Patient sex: M
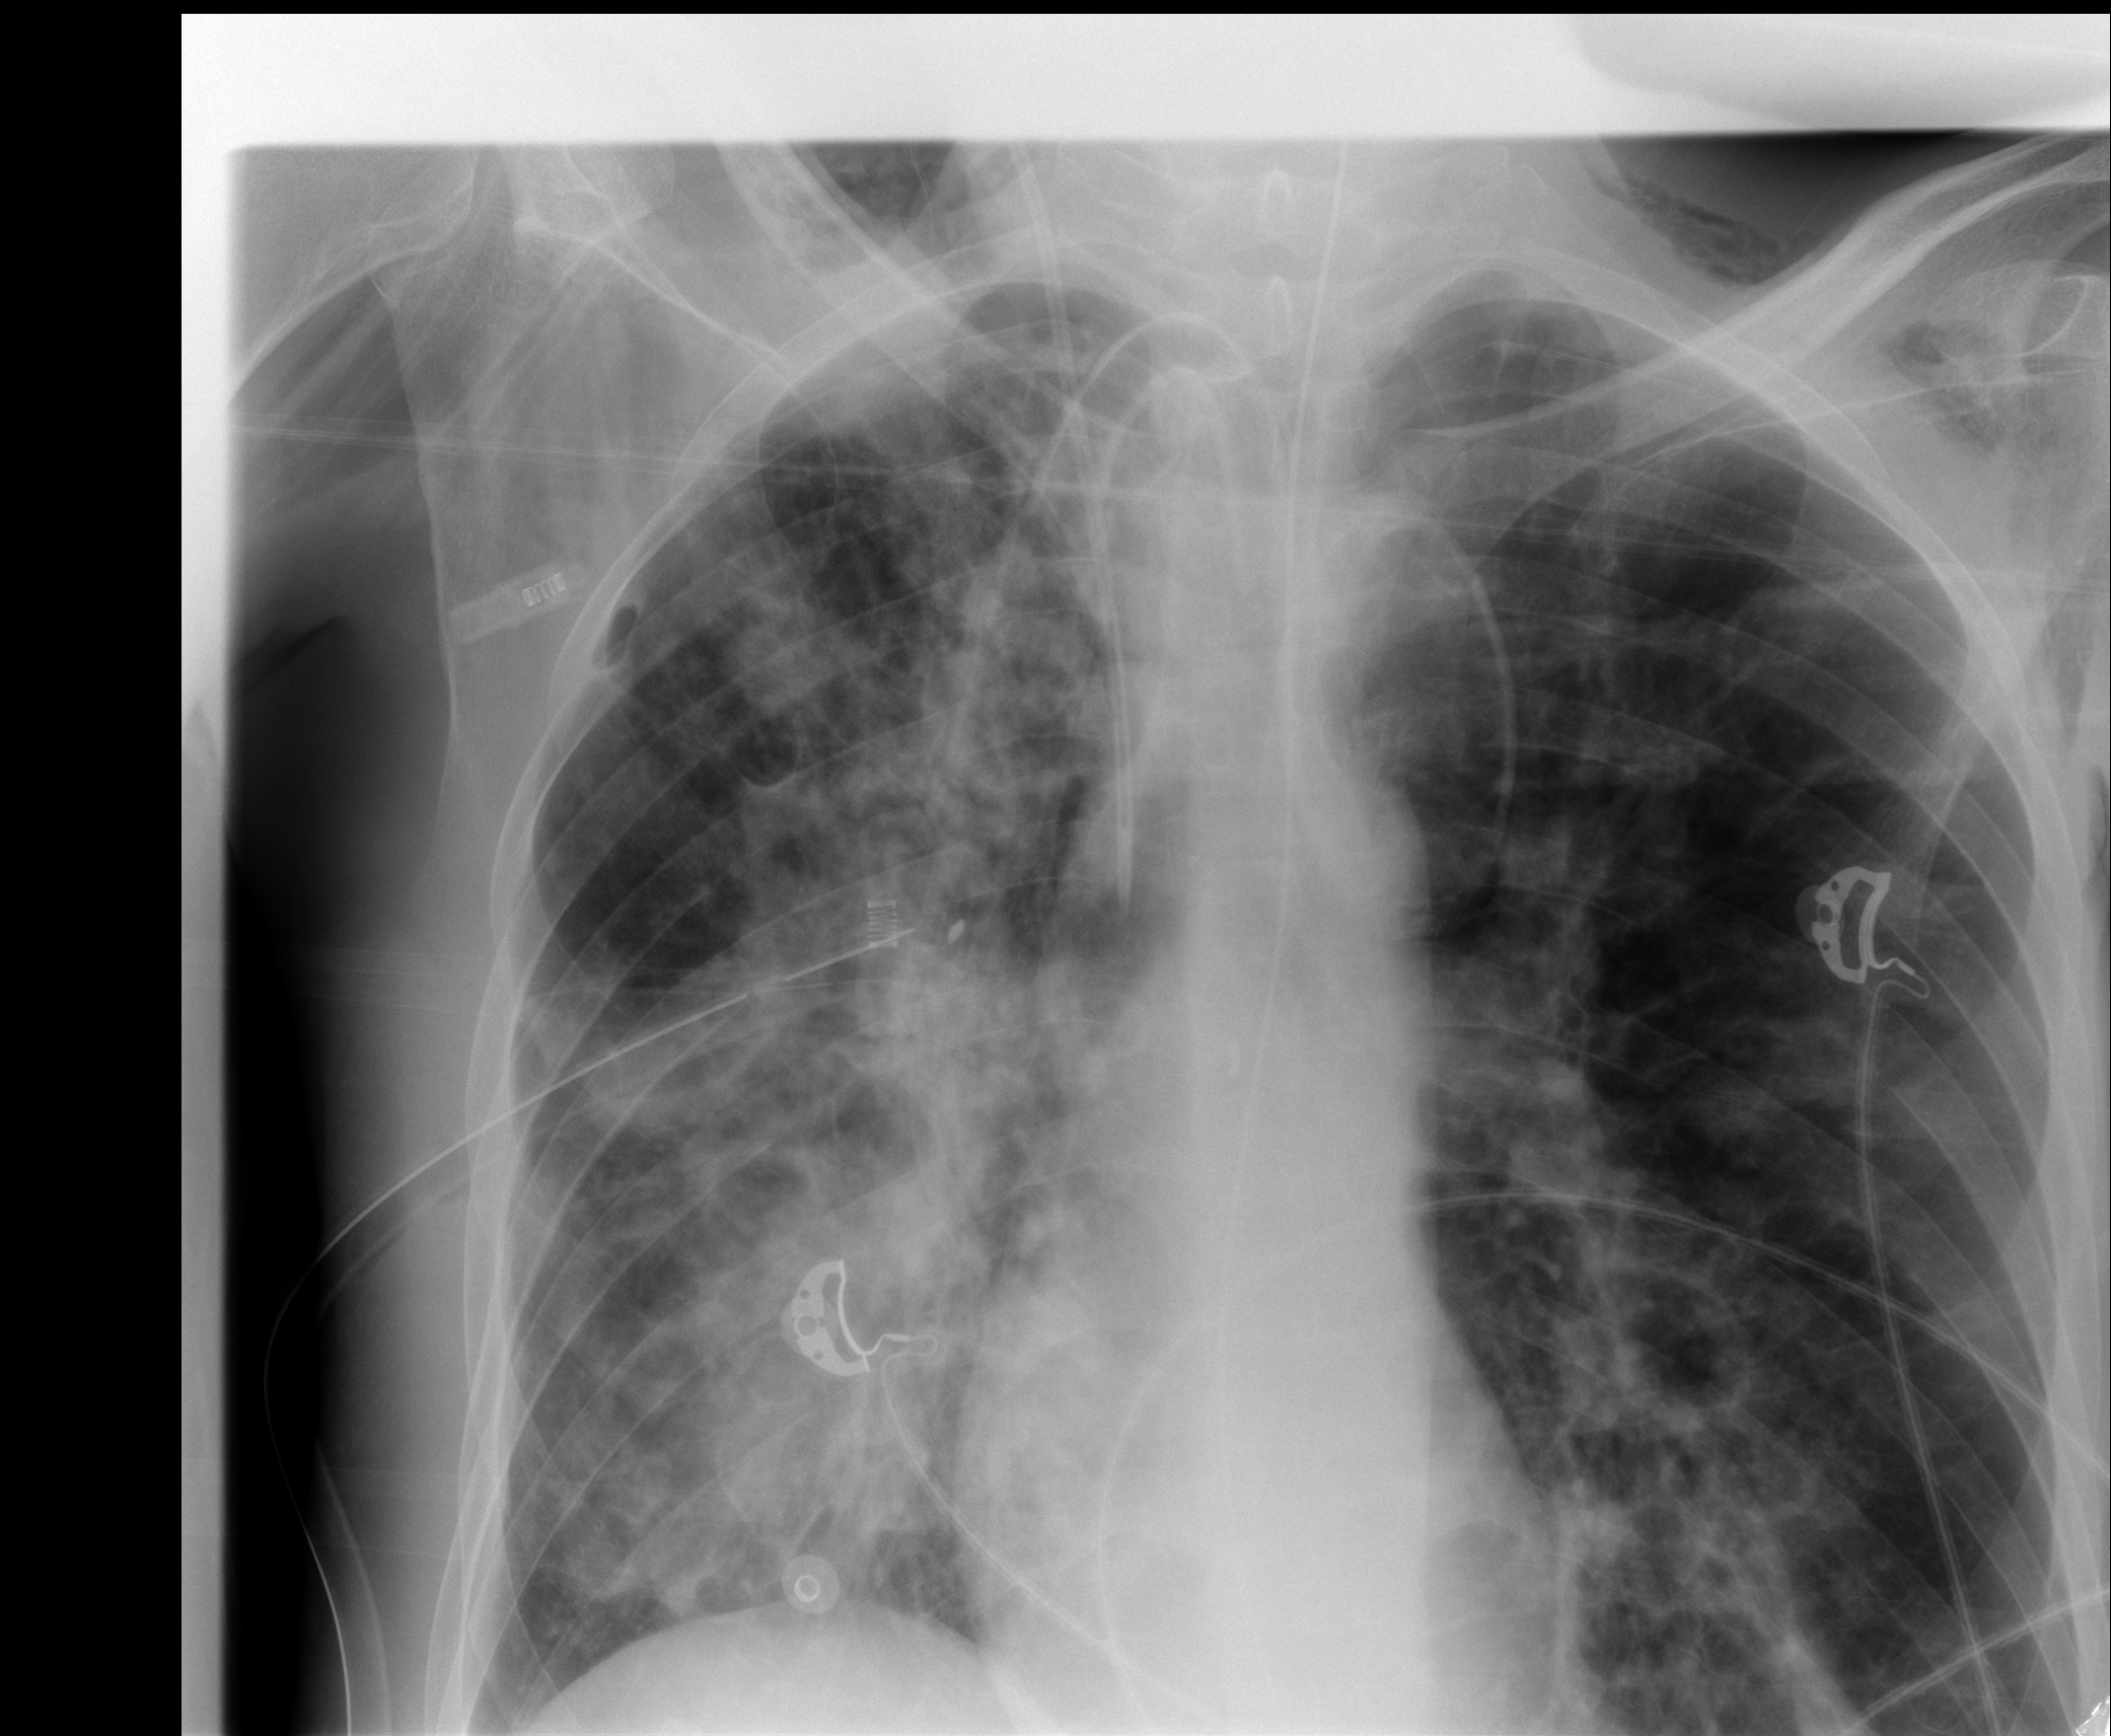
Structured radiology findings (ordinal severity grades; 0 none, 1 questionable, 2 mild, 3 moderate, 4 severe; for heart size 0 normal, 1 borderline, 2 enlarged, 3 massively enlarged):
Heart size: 0
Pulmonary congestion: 0
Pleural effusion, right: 0
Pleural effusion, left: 0
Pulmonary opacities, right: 3
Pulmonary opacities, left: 1
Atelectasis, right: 3
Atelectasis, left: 2